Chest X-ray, PA view. Patient: 51 years old, sex F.
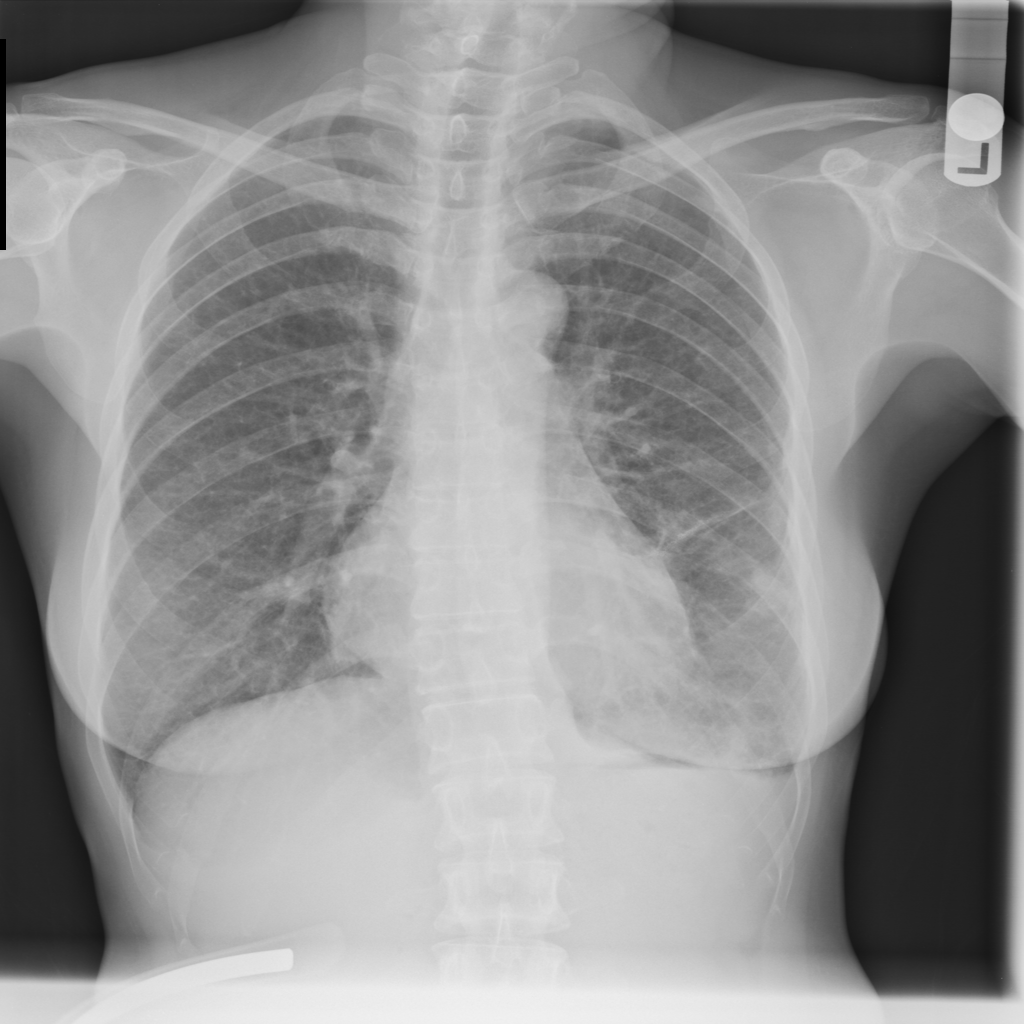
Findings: No Finding